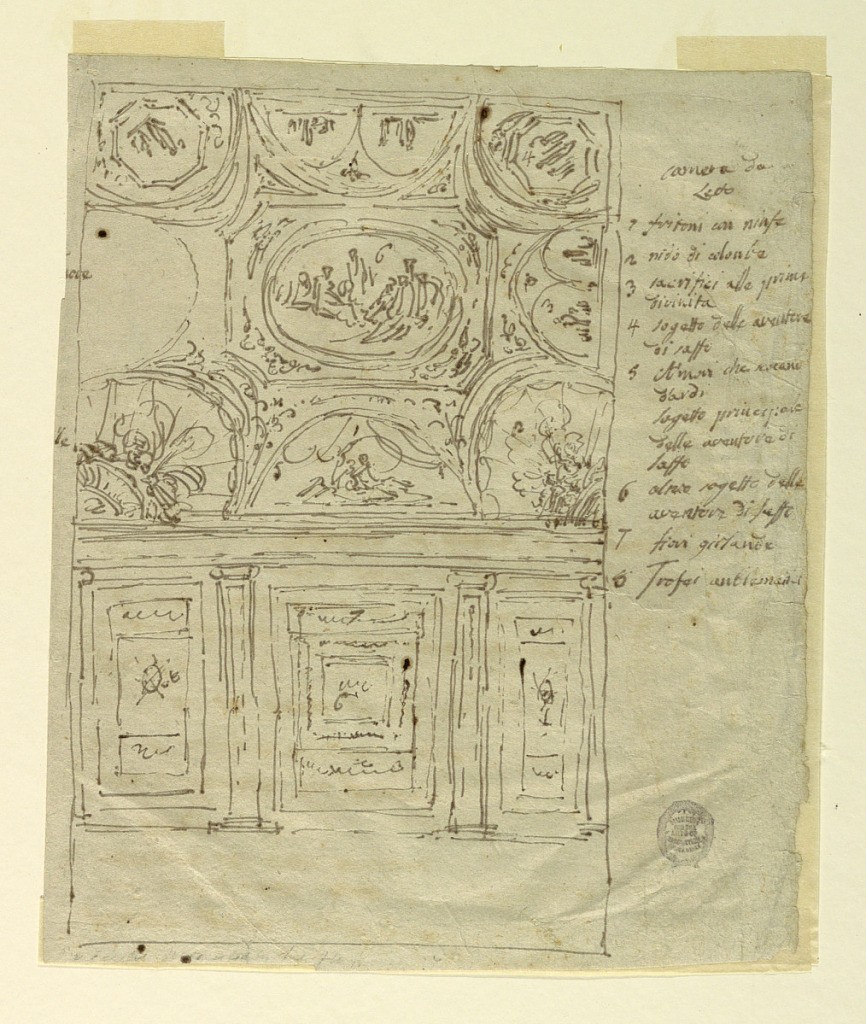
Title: Design for a Bedroom
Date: ca. 1800
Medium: Pen and ink on paper
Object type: Drawing
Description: Above, design for a ceiling divided into decorated segments. Below is the elevation of a wall divided by pillars into three decorated bays. They are explained in the captions.